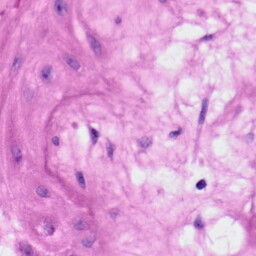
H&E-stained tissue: Skin